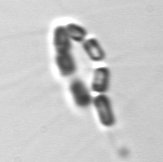
Label: Chaetoceros